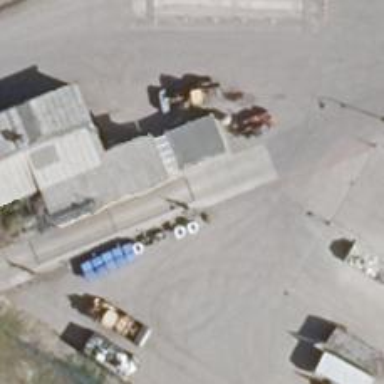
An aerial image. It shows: Weighbridge located at service road.